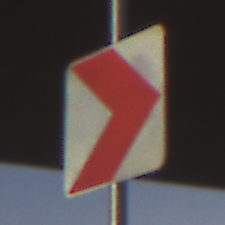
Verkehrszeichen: RichtungstafelnInKurvenKleinLinks
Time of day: SunriseSunset
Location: Outdoor (Suburban)
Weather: PartlyCloudy
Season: NotSpecified
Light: Natural